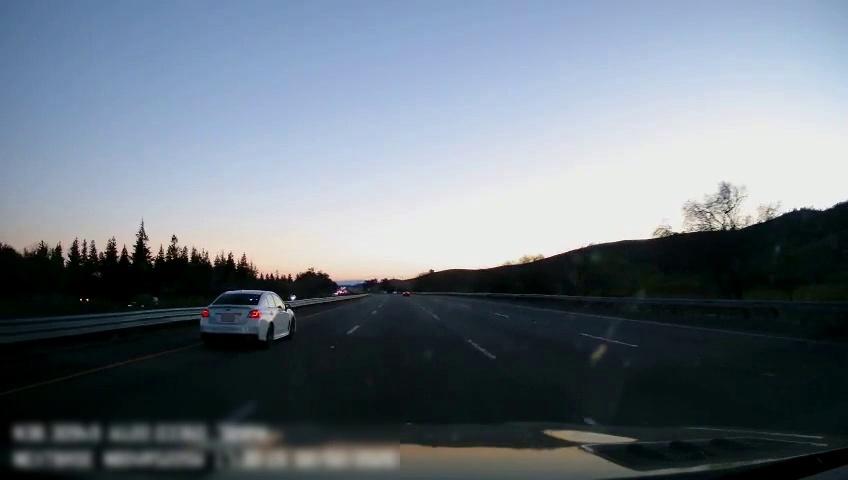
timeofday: Day
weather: Sunny
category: Drivable Space
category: Vehicles | Car
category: Vehicles | Car
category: Vehicles | SUV
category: Lanes | Current Lane
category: Lanes | Current Lane
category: Lanes | Alternate Lane
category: Lanes | Alternate Lane
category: Lanes | Alternate Lane